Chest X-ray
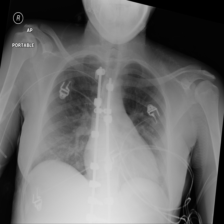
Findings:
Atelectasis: negative
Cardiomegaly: negative
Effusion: negative
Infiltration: negative
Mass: negative
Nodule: negative
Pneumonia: negative
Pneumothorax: negative
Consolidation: negative
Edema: negative
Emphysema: negative
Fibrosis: negative
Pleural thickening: negative
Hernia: negative